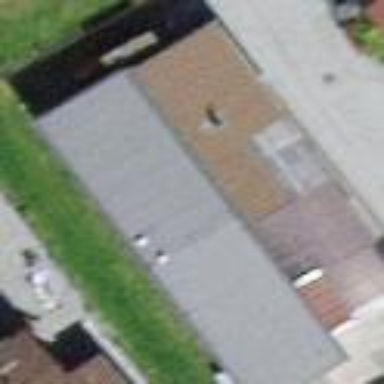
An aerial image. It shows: Simple house.